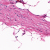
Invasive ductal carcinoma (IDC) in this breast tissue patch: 0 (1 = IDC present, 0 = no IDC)